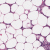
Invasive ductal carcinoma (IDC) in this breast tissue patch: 0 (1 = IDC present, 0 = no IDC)